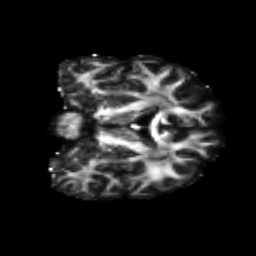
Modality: FA
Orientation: coronal
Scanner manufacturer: siemens
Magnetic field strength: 3 T
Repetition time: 4.16 s
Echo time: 0.0806 s